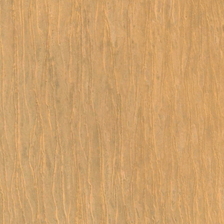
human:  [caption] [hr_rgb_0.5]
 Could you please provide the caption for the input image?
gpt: there is a desert with the figure of blood vessel .

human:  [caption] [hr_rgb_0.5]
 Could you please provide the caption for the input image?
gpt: lots of lines stretches across this yellow desert .

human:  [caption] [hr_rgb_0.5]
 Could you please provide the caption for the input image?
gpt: we can see dendritic texture on the desert .

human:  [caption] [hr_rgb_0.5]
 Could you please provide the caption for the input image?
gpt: we can see dendritic texture on the desert .

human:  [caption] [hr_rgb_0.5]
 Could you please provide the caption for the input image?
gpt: many ripples are in a piece of yellow desert .